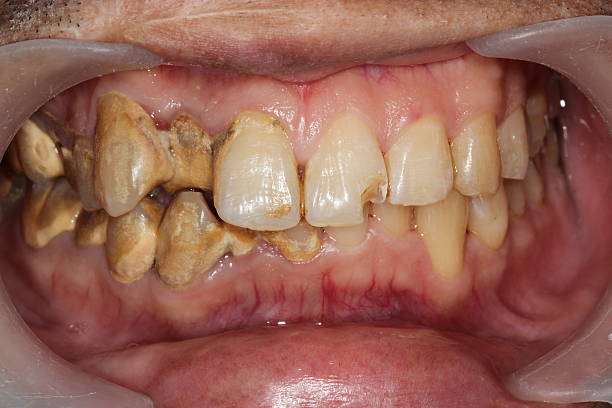
Condition: Gingivitis